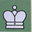
Piece: wK